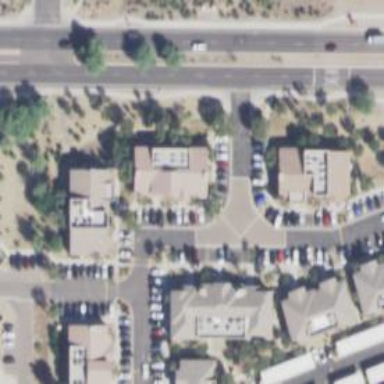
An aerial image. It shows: Healthcare clinic is depicted in the image.